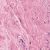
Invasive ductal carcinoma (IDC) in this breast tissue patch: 0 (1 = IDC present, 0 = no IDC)